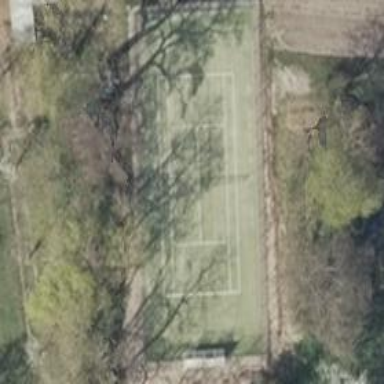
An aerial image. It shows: Tartan tennis court on pitch designated for leisure land.